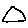
Label: triangle